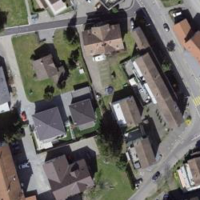
EUNIS habitat code: 54
Species observed at this site:
Cotinus coggygria
Clematis vitalba
Knautia arvensis